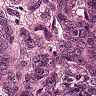
Metastatic tissue present: yes